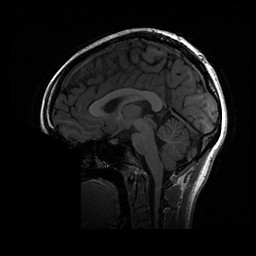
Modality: T1w
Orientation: axial